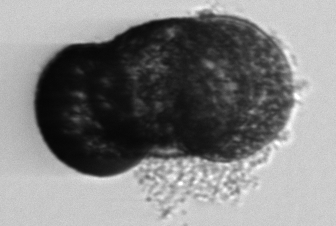
Label: pollen